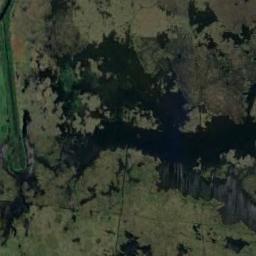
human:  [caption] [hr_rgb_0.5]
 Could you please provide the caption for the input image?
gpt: The wetland consists of bare land, Green plants and water .

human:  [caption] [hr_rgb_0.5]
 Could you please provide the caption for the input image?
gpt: Many waters of different sizes and shapes are surrounded by wetlands .

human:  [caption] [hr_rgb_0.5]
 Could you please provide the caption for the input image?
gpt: There is a large land mixed with green and brown in the river in a wetland .

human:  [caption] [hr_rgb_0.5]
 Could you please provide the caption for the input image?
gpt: This wetland is totally covered with vegetation .

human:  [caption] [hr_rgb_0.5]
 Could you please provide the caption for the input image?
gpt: There are many green areas and green areas on the wetland .